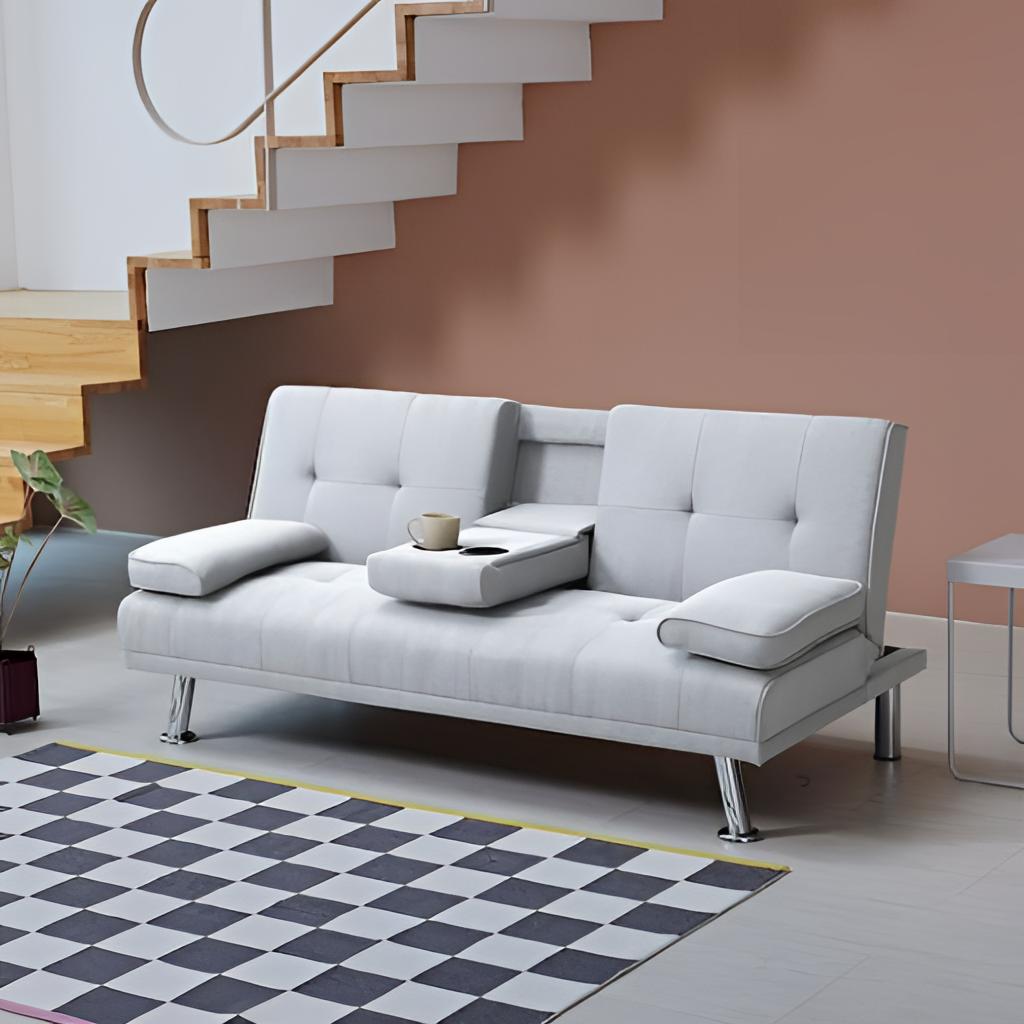
gray fabric sofa, living room, gray wood flooring, with plank pattern, modern, paint wallpaper, with solid pattern